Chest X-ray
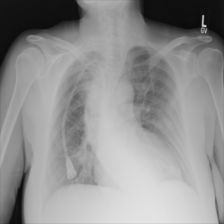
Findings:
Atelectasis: negative
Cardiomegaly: negative
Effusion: negative
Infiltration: negative
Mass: negative
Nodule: negative
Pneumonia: negative
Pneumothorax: negative
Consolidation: negative
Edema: negative
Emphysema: negative
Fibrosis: negative
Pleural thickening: negative
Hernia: negative